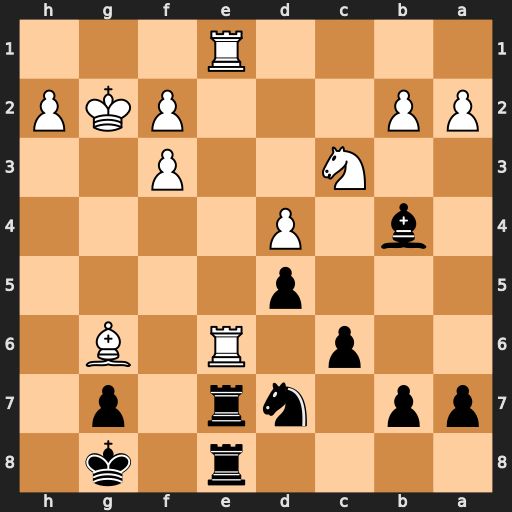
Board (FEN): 4r1k1/pp1nr1p1/2p1R1B1/3p4/1b1P4/2N2P2/PP3PKP/4R3
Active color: b
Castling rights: -
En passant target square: -
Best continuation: Rxe6 Bxe8 Rxe1